Question: I have to make a page that look like painting below, but:
and are in one with
and are in one (other one) with
Do you know any methods of styling positioning html components to deal with it?

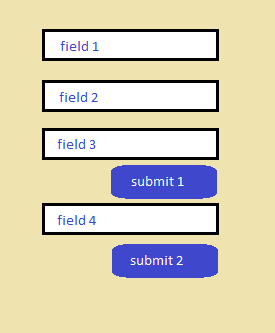
Answer: Try this code (I agree with Wivlaro )
'''
<form id="form1" action="">
<br/>
<input type="text" id="field2" value="field2"/><br/><br/>
<input type="text" id="field3" value="field3"/><br/><br/>
<input type="submit" value="Submit 1" />
</form>
<form id="form2" action="">
<input type="text" id="field1" value="field1"/><br/><br/>
<input type="text" id="field4" value="field4"/><br/><br/>
<input type="submit" id="submit2" value="Submit 2" />
</form>
<style>
#field1{
position:absolute;
top:0;
}
#form2{
margin-top:-18px
}
</style>
'''